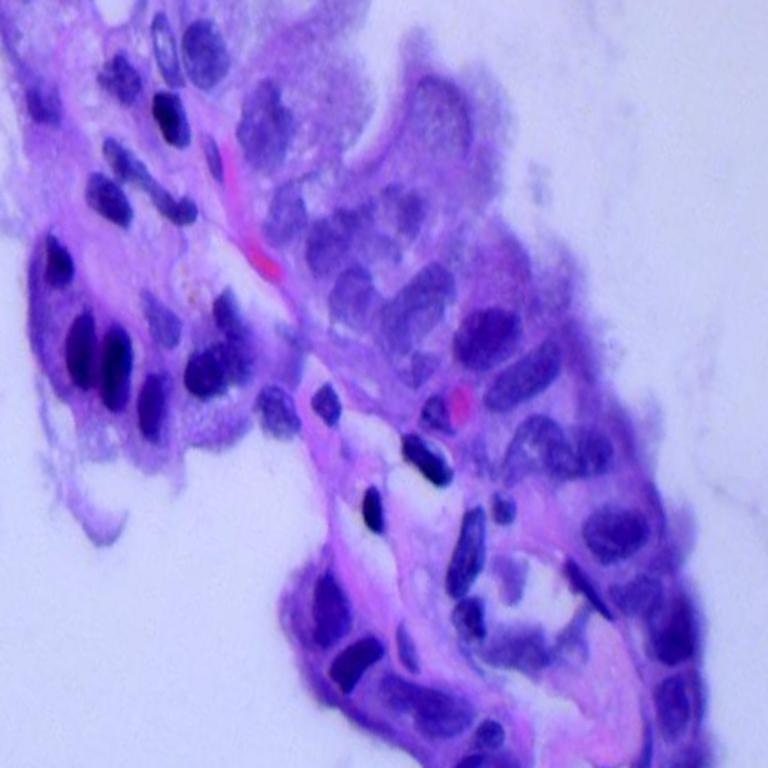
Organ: lung
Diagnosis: adenocarcinomas